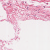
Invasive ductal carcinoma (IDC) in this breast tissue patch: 0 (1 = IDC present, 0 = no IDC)